Field crop: tomato
Growth stage: 1
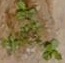
Species: portulaca